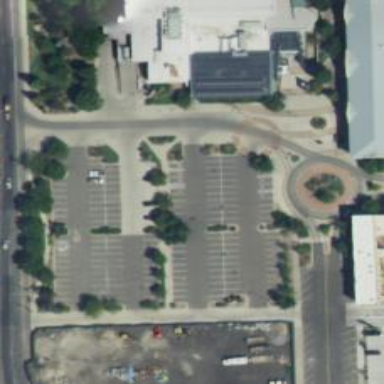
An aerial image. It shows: Parking space is available.